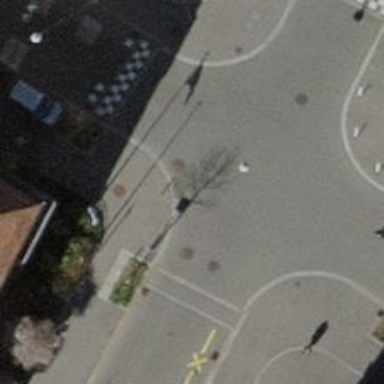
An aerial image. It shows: Traffic calming table.